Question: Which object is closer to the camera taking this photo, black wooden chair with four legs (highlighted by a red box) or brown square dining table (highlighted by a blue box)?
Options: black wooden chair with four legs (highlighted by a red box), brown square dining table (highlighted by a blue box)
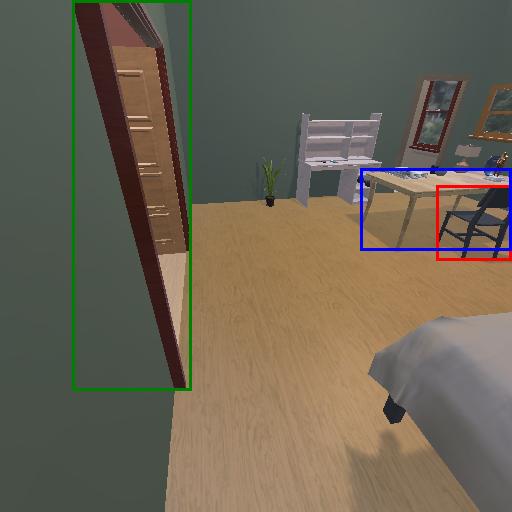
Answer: black wooden chair with four legs (highlighted by a red box)